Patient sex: M
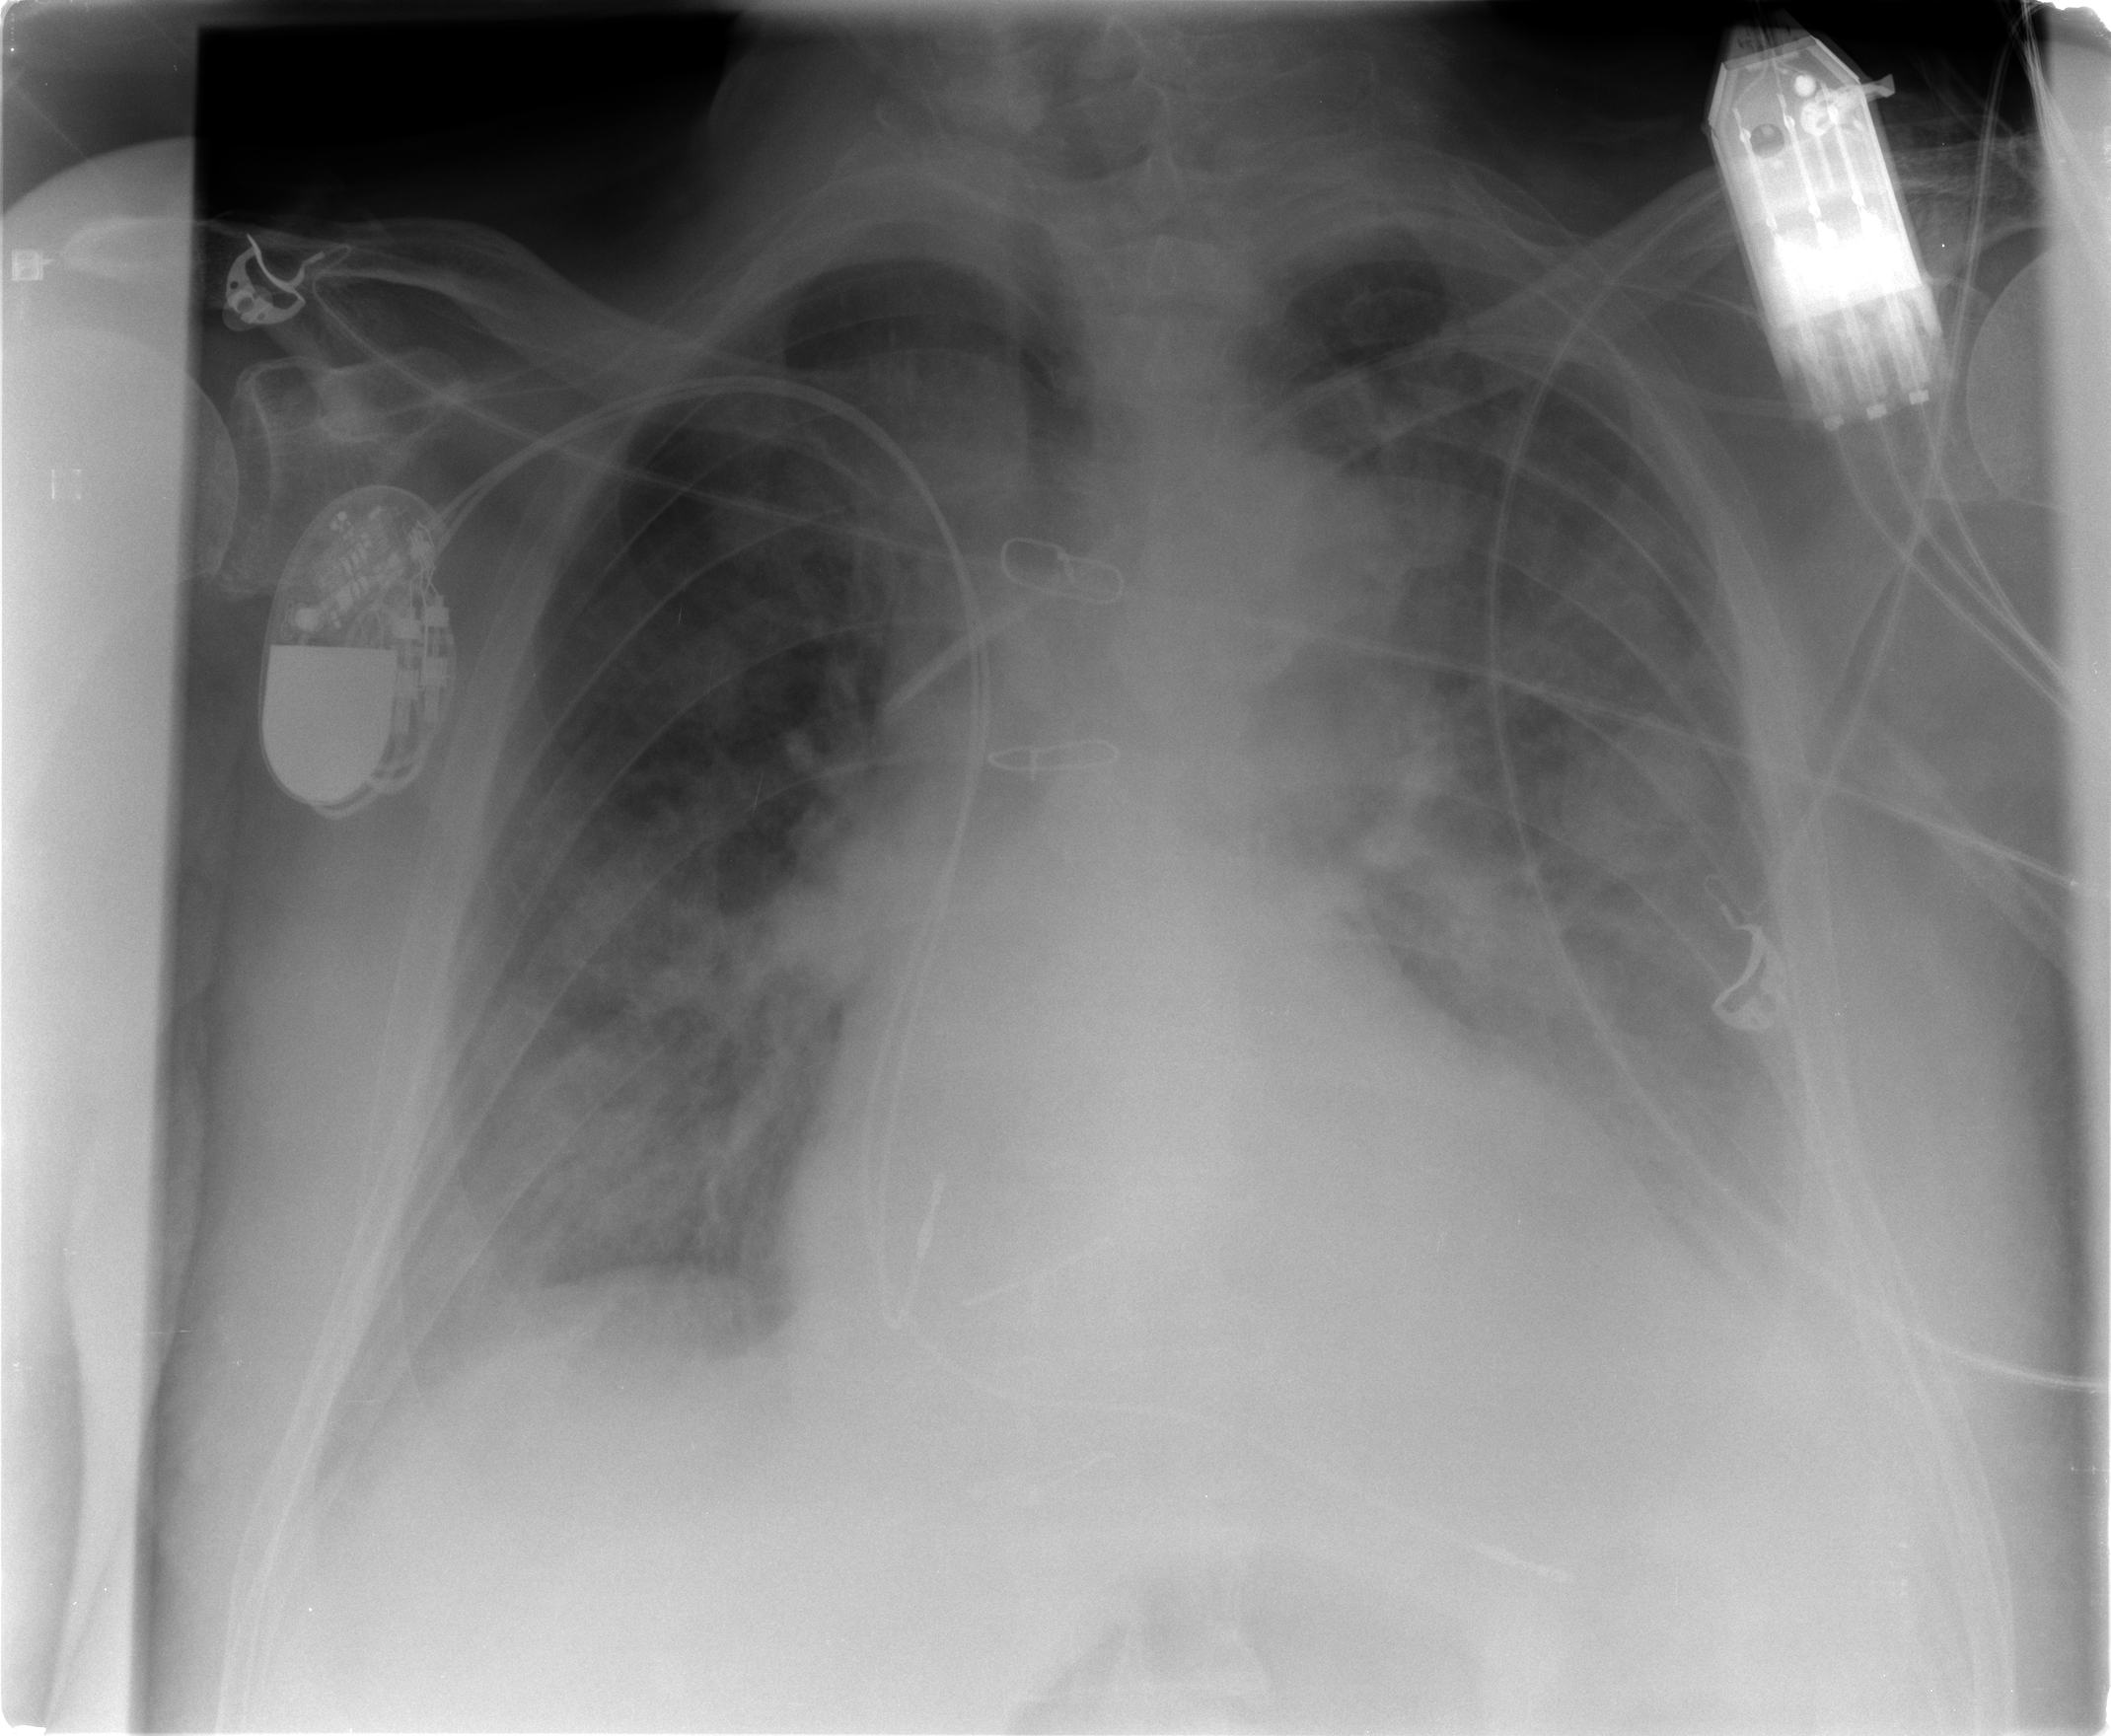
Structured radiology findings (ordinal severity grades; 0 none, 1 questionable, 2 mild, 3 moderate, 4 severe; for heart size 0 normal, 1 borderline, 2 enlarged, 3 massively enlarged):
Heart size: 0
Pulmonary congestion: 1
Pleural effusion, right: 2
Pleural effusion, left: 3
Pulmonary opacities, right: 0
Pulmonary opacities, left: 0
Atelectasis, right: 2
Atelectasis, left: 3